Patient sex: F
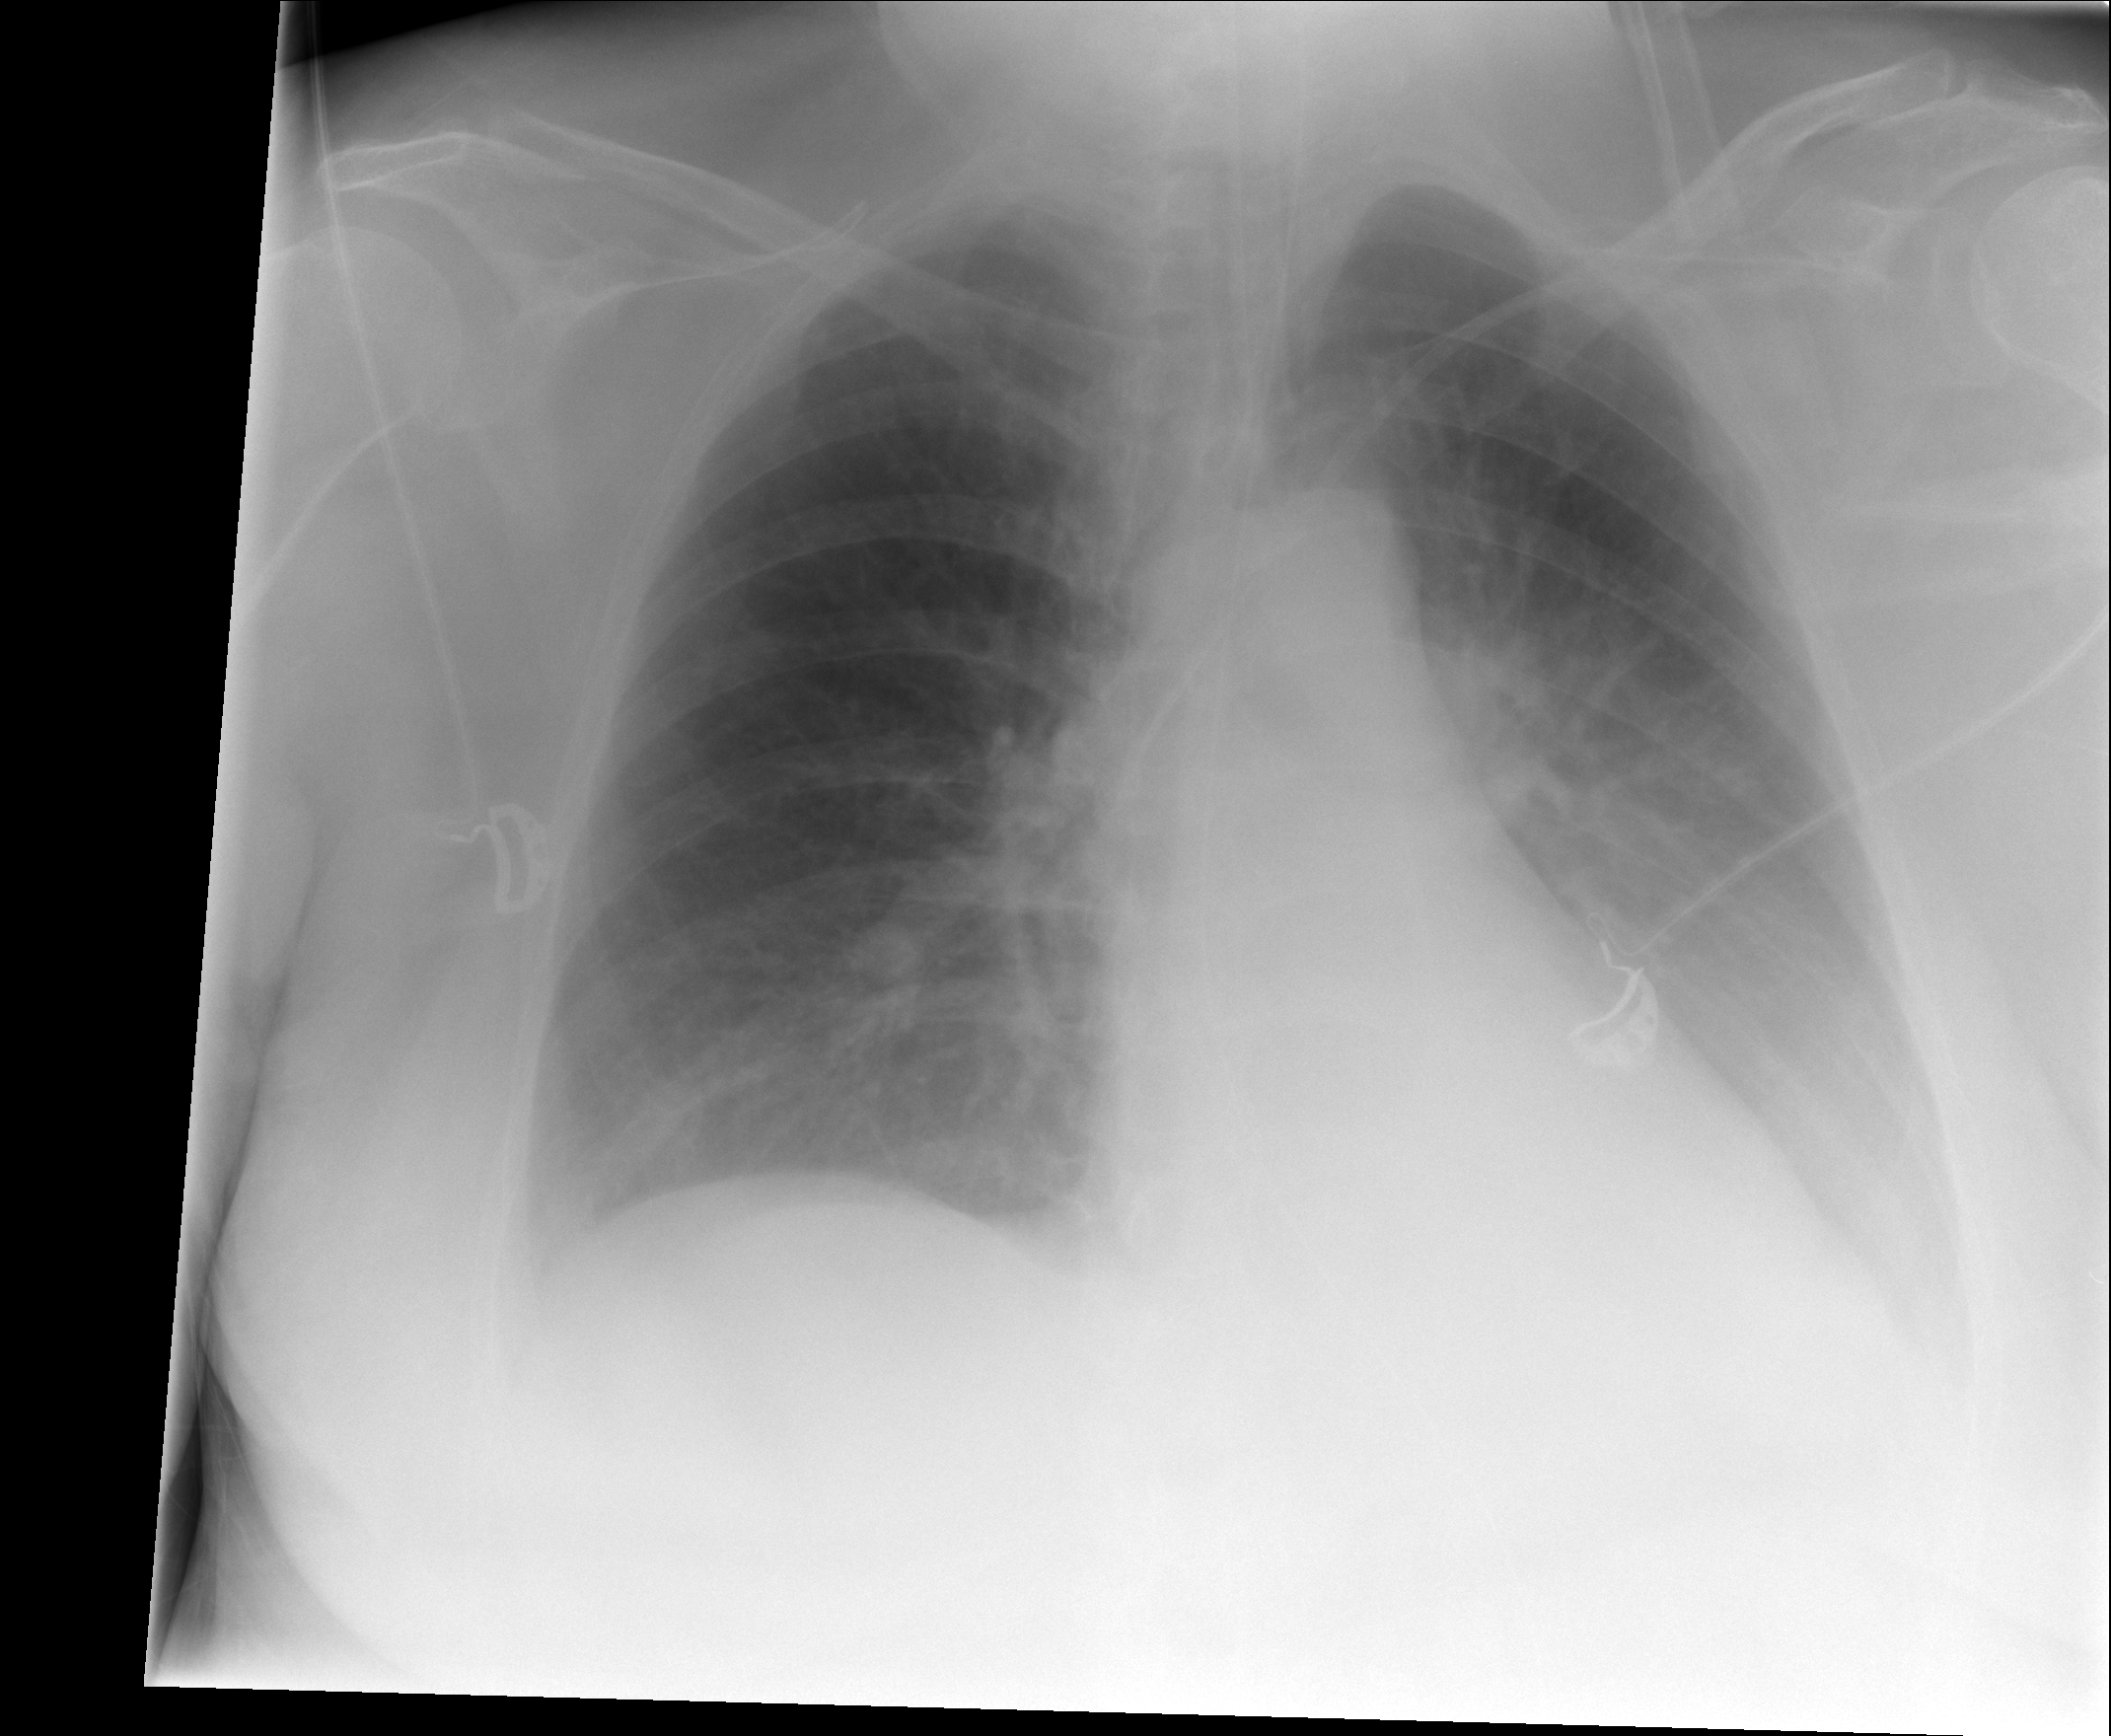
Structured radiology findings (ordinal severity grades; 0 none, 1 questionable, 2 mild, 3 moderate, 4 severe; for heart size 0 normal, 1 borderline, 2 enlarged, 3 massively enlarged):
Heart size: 0
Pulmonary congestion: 1
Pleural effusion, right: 0
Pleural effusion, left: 2
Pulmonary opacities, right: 0
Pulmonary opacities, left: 2
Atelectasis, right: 2
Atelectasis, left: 2